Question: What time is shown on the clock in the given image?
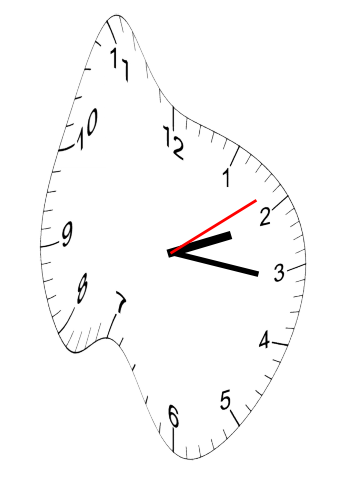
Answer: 02:16:09